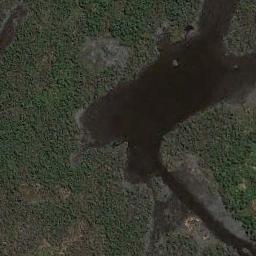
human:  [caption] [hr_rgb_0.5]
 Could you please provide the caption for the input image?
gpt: Half of this wetland is flooded .

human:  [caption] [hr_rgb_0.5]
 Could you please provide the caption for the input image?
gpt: The surface of the lake in a wetland is covered with a large dense dark green and light green mixed plants .

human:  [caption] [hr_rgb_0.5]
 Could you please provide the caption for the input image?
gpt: There are many different shapes of water around the wetlands .

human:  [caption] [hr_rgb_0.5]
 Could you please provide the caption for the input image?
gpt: The wetland consists of bare land, Green plants and water .

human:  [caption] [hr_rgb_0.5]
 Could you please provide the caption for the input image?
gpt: There are many green areas and some water areas on the wetland .